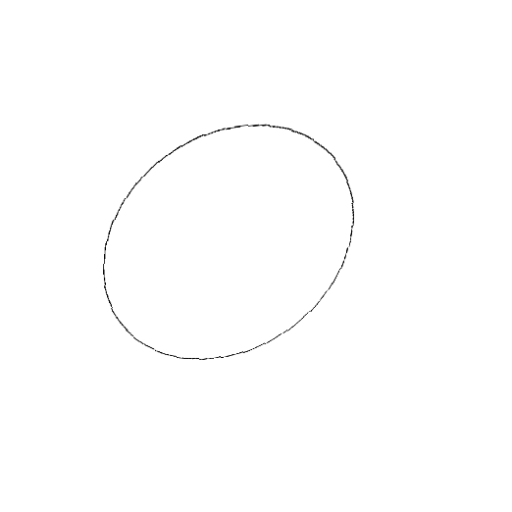
Crossing number: 0